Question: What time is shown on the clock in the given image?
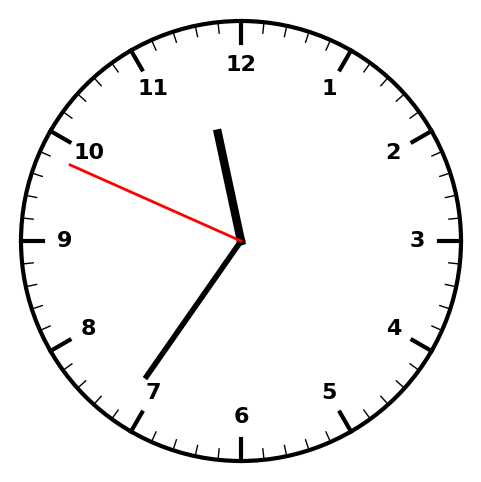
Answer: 11:35:49